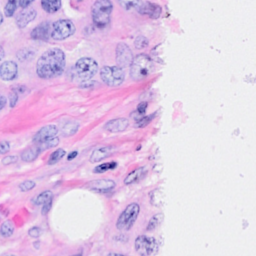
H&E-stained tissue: Breast